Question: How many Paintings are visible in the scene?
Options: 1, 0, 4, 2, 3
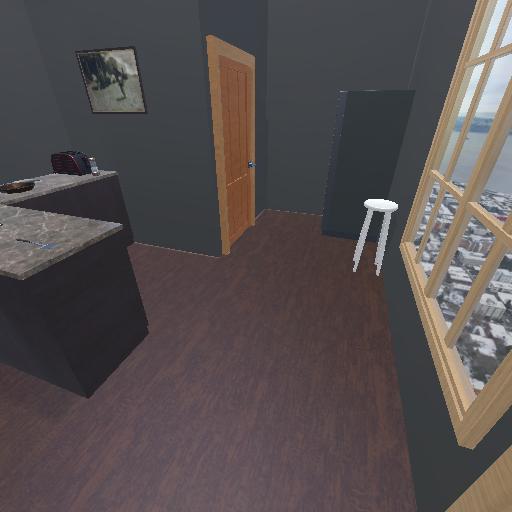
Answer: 1